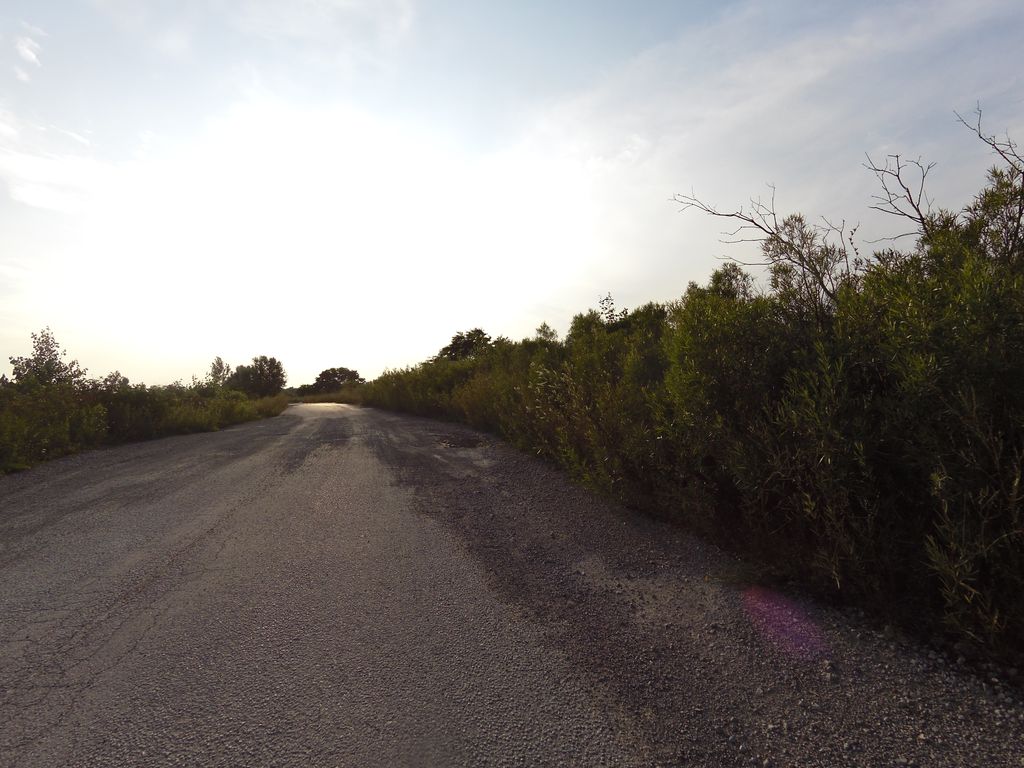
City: toronto